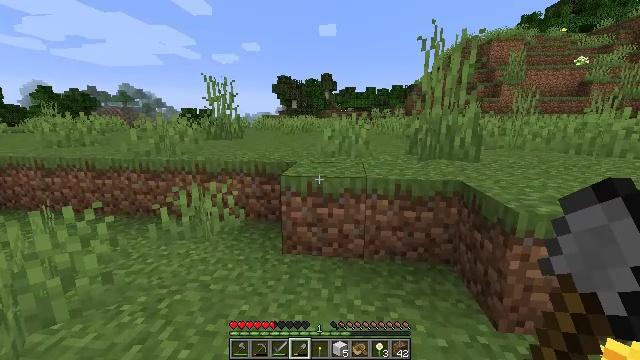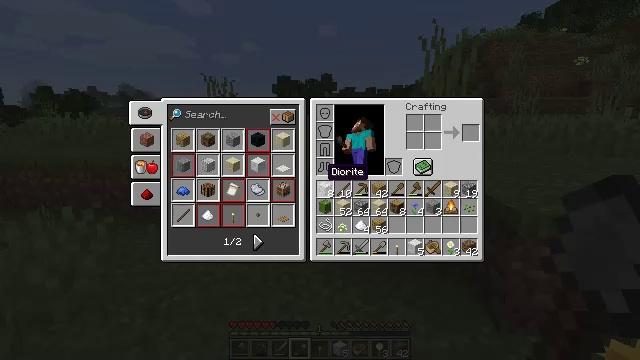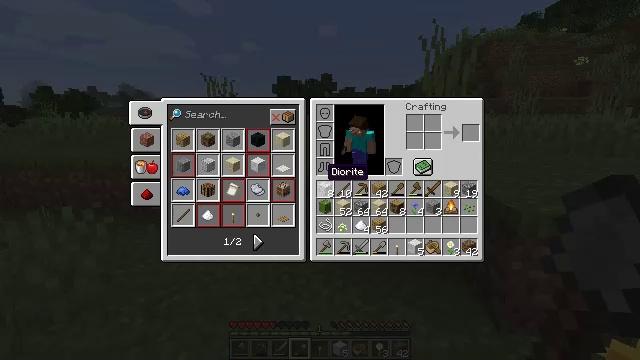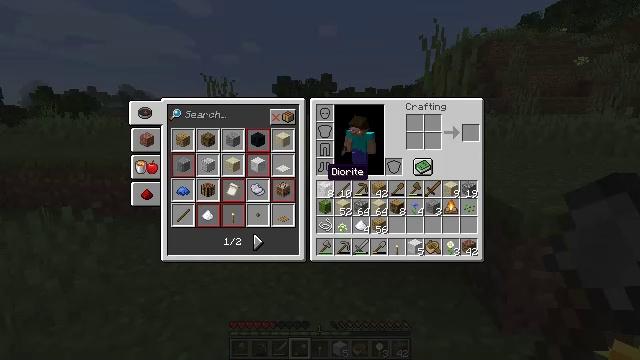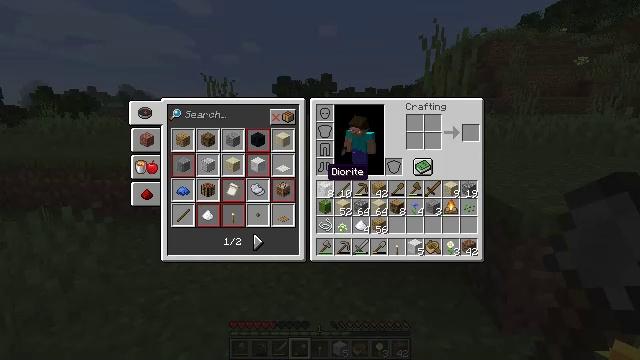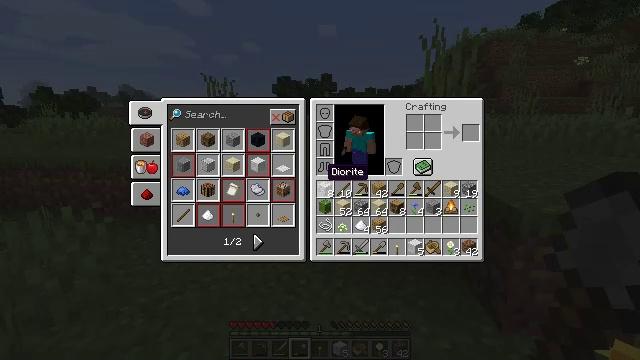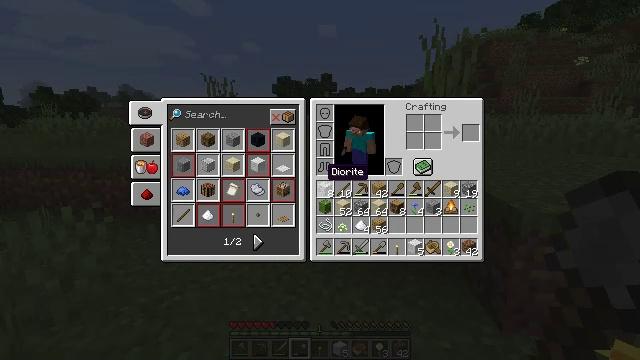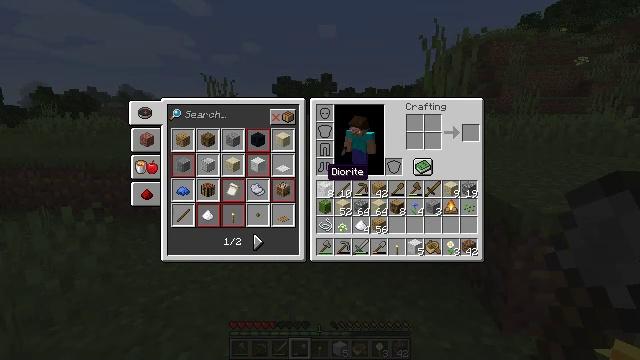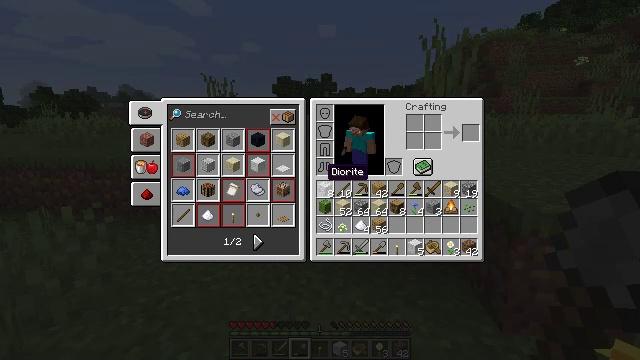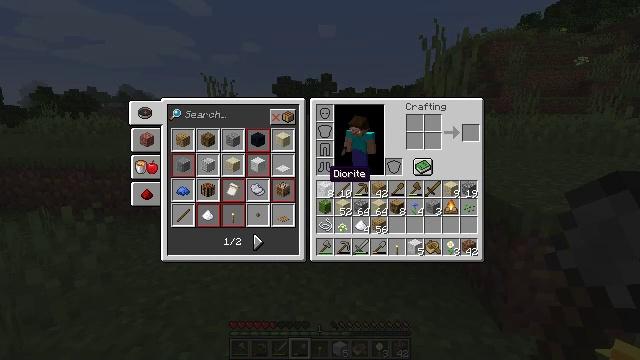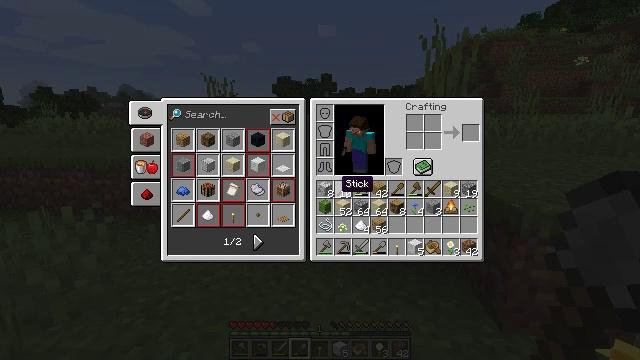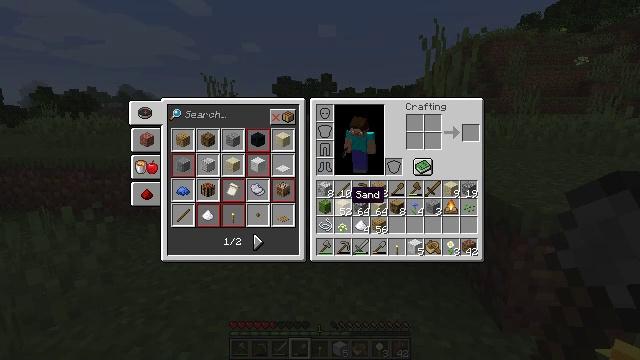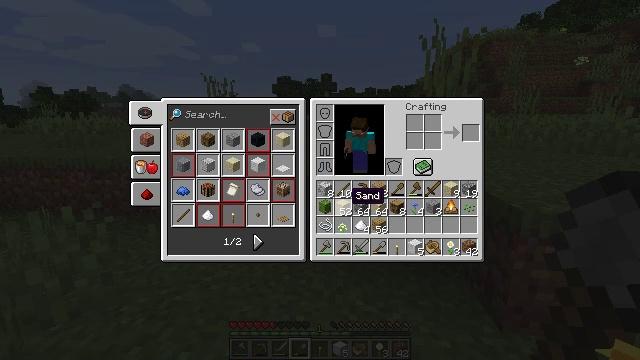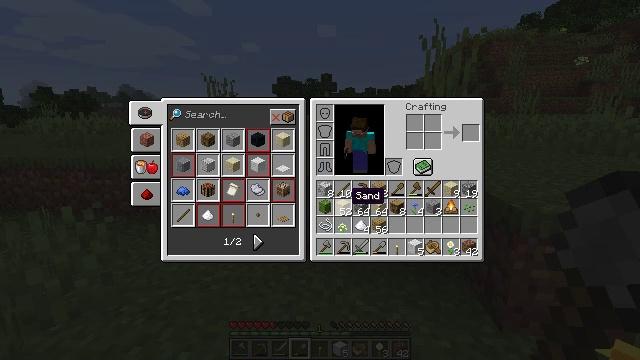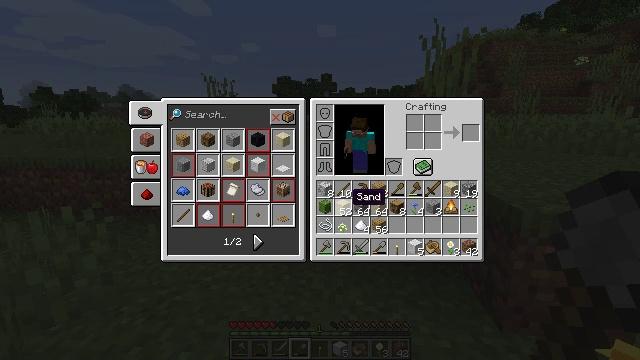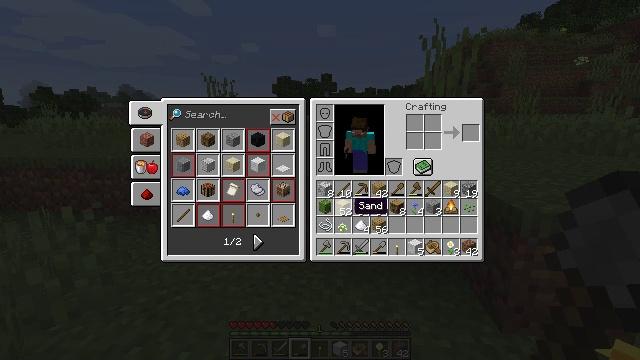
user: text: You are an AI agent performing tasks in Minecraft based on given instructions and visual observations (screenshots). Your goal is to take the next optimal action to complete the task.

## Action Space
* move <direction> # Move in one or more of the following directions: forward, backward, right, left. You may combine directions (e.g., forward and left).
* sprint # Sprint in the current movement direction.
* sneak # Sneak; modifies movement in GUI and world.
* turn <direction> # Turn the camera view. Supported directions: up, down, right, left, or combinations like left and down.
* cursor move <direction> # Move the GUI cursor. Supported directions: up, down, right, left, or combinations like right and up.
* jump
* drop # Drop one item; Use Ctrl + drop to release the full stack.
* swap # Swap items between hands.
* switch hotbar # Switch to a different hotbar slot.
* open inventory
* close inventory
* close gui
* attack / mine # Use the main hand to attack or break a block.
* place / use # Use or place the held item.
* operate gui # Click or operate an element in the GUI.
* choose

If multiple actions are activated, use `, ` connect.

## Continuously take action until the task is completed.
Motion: motion action
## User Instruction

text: Drop some sugar.
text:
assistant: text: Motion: open inventory
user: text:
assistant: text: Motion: open inventory
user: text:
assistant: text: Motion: open inventory
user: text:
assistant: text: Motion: open inventory
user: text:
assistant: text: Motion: no_op
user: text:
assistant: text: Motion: no_op
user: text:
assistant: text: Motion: no_op
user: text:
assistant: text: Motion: no_op
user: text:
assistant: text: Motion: no_op
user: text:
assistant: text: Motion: cursor move right and down
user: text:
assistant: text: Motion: cursor move right and down
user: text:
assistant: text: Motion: no_op
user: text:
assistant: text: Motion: no_op
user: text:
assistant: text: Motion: no_op
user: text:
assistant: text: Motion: cursor move down
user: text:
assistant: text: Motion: no_op
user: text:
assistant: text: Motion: no_op
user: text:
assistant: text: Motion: no_op
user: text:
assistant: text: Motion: no_op
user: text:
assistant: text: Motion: no_op
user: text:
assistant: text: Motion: no_op
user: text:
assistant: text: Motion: no_op
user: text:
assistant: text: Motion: no_op
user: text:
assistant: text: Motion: no_op
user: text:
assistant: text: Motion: choose
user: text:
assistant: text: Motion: choose
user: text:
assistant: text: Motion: choose
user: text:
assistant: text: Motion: choose
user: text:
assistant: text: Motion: choose
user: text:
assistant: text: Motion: choose